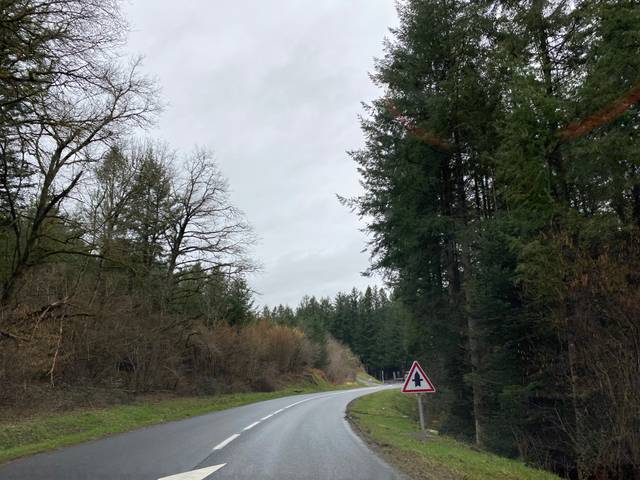
Region: France
Coordinates: 45.863, 3.639